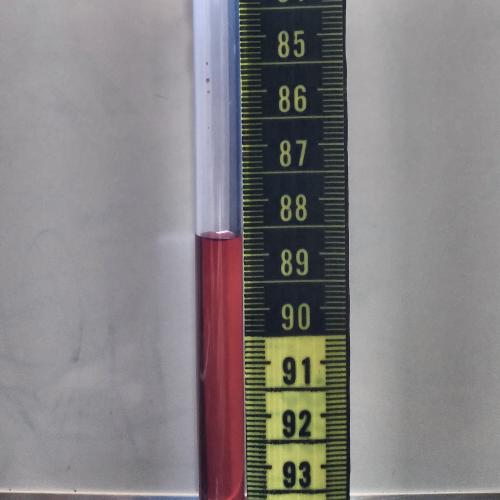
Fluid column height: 88.7 cm